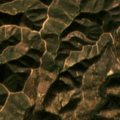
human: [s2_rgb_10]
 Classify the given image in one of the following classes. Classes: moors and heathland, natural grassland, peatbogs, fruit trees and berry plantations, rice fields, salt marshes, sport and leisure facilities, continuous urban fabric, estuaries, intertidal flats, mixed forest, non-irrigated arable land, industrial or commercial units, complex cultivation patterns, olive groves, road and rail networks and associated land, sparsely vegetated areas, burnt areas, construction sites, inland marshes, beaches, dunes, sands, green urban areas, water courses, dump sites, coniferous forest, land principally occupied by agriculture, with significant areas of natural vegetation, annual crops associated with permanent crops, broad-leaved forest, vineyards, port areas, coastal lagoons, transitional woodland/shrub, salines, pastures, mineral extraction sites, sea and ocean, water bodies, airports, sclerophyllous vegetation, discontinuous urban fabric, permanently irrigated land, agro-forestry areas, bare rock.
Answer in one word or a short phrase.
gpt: broad-leaved forest, sclerophyllous vegetation, transitional woodland/shrub